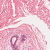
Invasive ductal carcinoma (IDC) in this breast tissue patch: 0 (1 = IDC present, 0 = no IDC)